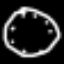
Label: clock